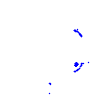
Particle: electron